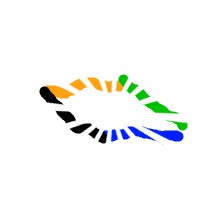
Shape: parallelogram